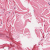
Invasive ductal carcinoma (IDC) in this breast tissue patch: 0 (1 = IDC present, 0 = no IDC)